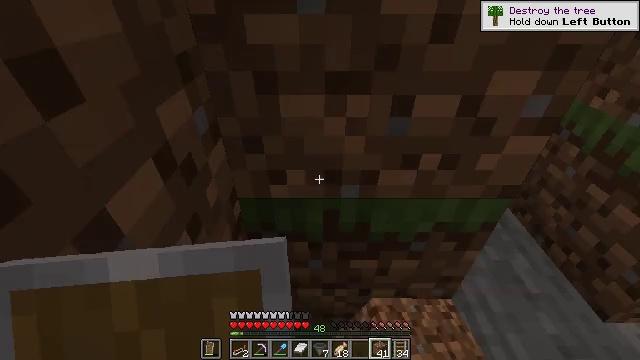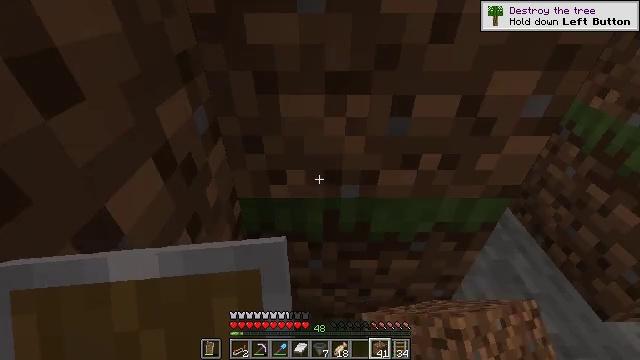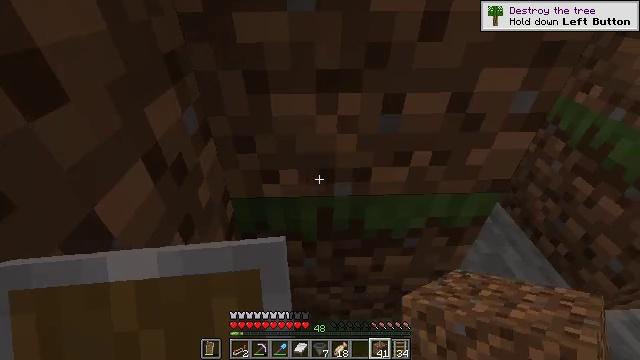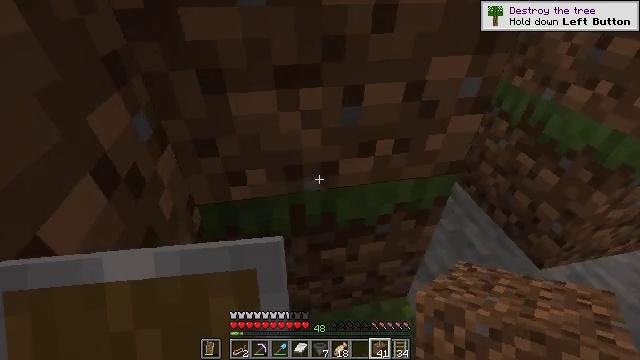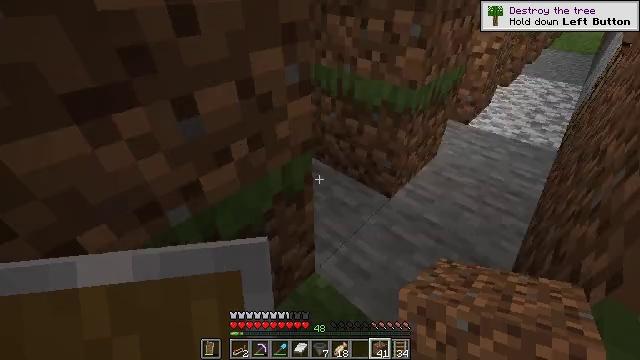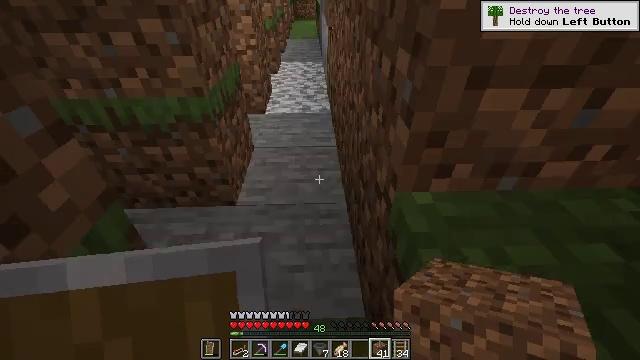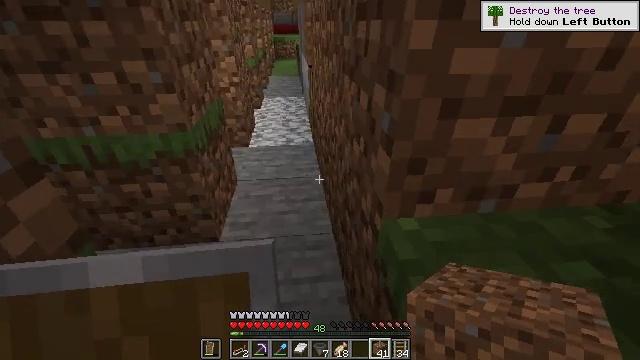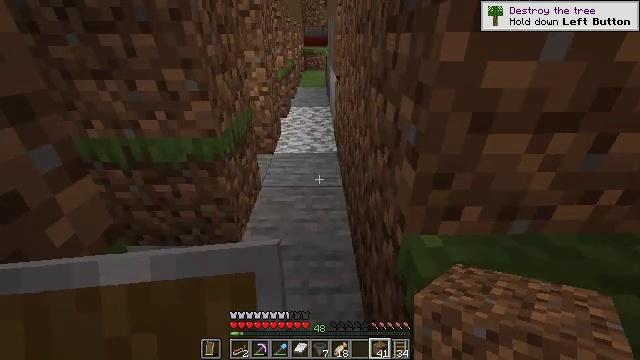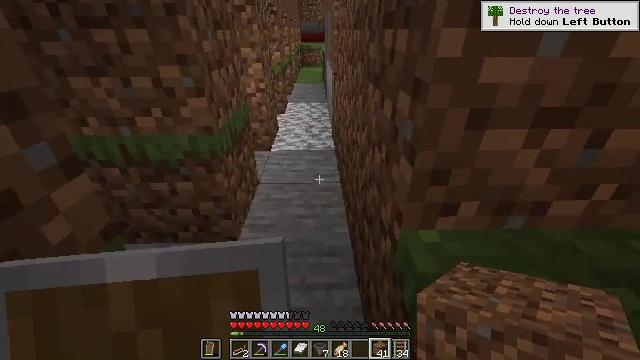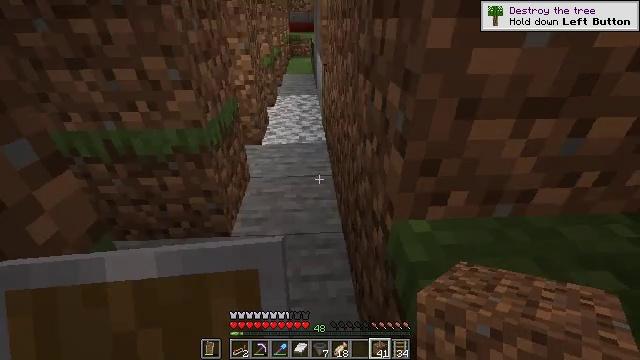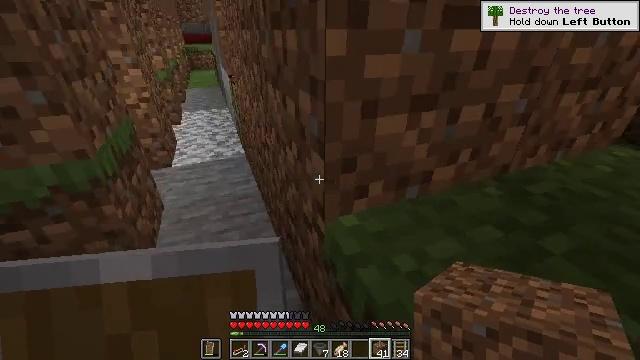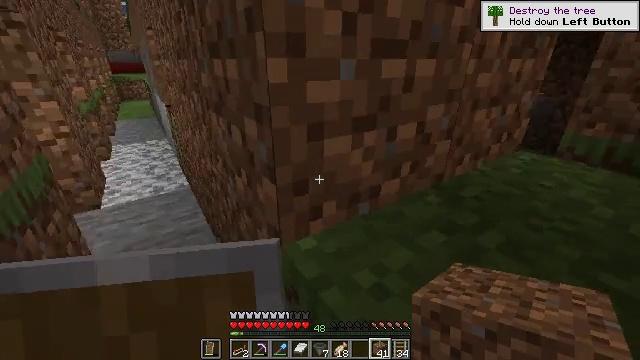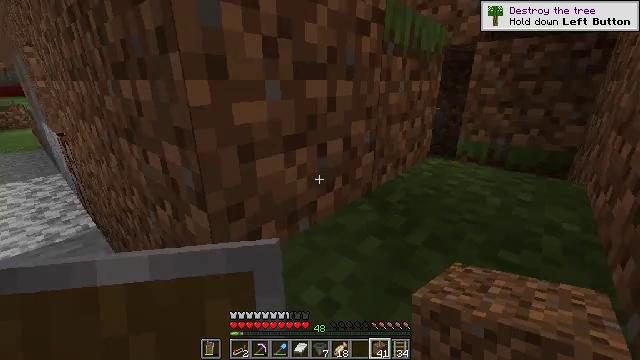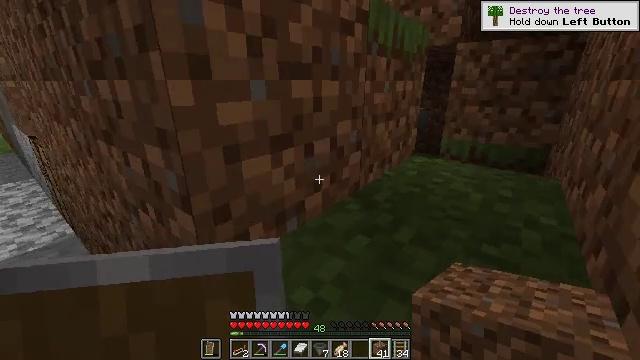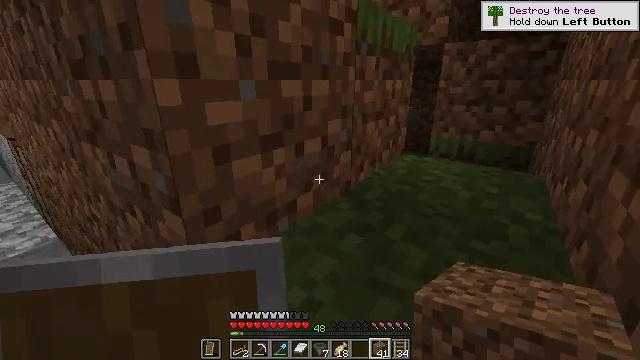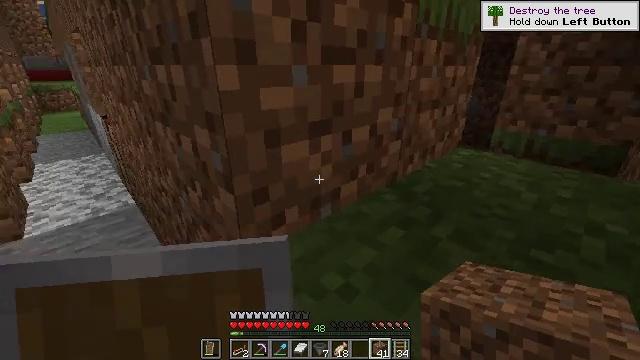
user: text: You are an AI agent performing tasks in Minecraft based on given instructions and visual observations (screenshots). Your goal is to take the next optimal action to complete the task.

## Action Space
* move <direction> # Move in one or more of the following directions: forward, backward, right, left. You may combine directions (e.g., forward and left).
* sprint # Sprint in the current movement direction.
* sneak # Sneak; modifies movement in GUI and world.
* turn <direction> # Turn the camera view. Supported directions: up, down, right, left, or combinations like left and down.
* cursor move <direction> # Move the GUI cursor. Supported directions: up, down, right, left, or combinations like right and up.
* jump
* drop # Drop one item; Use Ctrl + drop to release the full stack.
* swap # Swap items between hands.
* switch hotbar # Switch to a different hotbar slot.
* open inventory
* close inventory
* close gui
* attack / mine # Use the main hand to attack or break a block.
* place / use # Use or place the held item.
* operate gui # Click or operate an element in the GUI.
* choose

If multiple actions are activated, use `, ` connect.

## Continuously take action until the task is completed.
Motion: motion action
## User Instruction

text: Put iron ingots in the crafting grid to craft a minecart.
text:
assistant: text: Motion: no_op
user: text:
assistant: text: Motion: turn right
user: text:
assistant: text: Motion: turn right
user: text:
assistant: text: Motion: turn right
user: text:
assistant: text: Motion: turn right
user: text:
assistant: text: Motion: turn right and up
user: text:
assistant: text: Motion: turn left and up
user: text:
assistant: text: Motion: no_op
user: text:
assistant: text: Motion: turn right and down
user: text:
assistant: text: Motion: turn right and up
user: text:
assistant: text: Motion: turn right and up
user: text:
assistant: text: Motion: turn right and up
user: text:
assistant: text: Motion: turn right
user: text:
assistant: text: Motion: turn right
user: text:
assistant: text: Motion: turn left and down
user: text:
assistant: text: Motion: move forward and move left, turn left
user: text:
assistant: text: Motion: move forward and move left, turn left
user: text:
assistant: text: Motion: move forward and move left, turn right and up
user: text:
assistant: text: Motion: move forward
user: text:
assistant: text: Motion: move forward, turn right
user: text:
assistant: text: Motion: move forward, turn right
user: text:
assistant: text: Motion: move forward, turn right
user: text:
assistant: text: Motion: move forward, turn right
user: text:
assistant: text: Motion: move forward, turn right
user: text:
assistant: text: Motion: move forward
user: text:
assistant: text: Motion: move forward
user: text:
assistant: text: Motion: move forward and move left, turn right
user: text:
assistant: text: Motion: move forward and move left, turn right and down
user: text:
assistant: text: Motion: move forward and move left, turn right and down
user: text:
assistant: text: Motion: move forward and move left, turn right and down